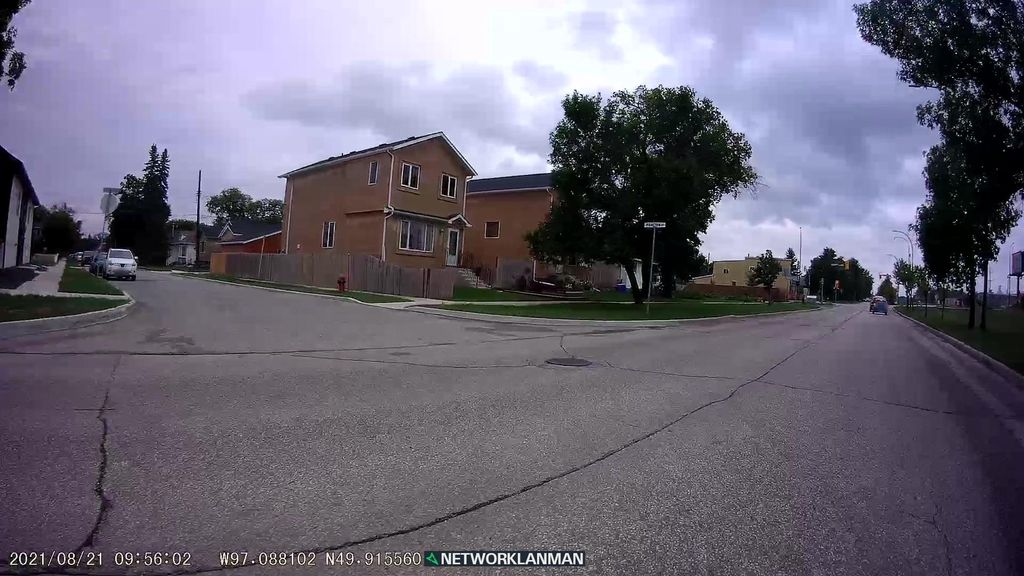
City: winnipeg